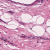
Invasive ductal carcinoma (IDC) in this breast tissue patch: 0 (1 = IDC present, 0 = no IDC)